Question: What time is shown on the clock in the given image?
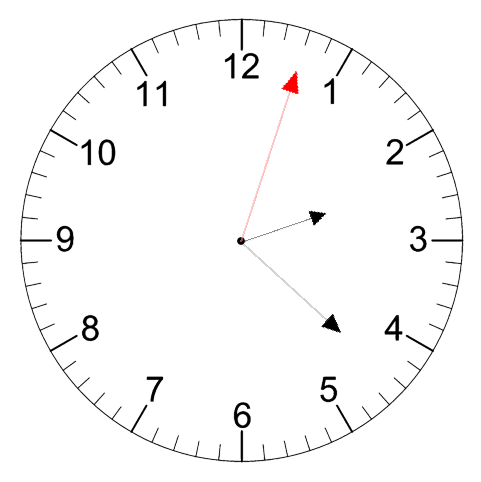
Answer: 02:22:03